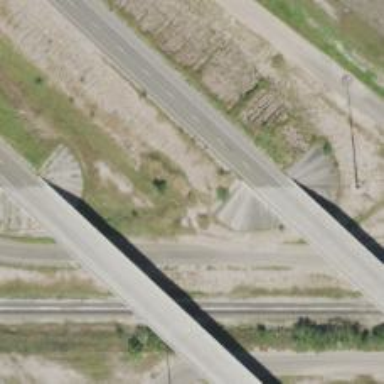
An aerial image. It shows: Bridge.